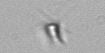
Label: Calciopappus